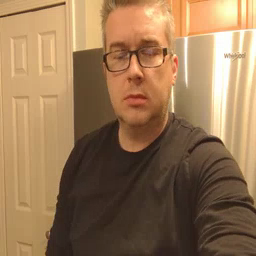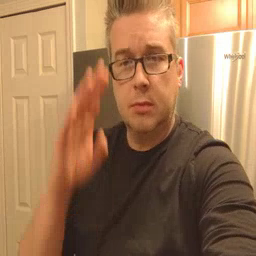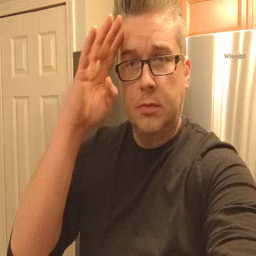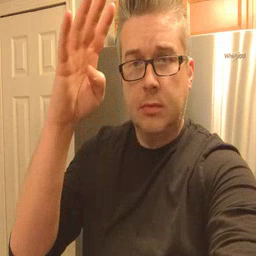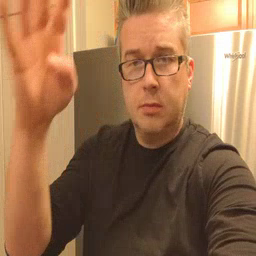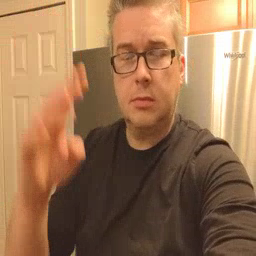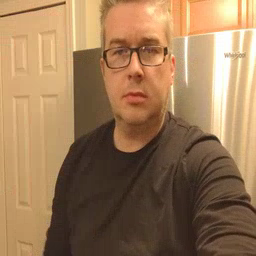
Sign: pretend